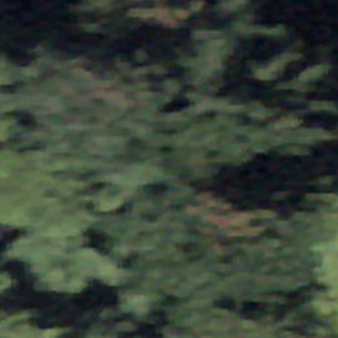
Label: other